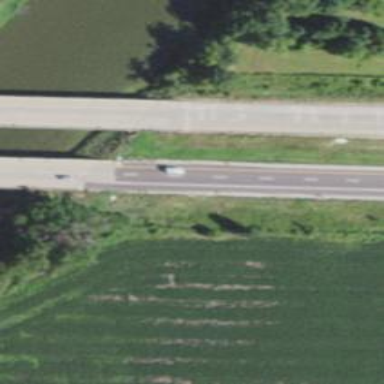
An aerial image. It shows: Motorway bridge.